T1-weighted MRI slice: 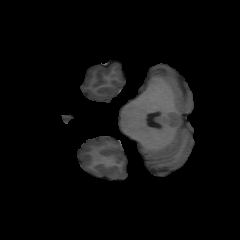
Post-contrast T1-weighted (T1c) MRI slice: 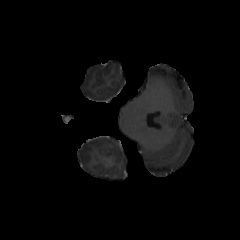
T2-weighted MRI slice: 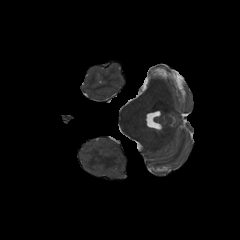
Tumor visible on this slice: no